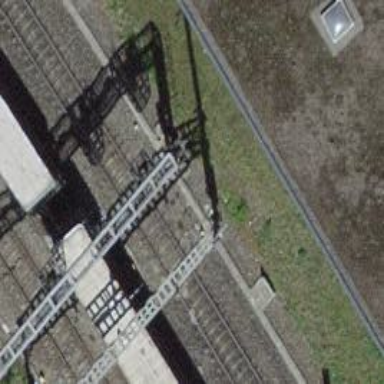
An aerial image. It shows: Railway signal.